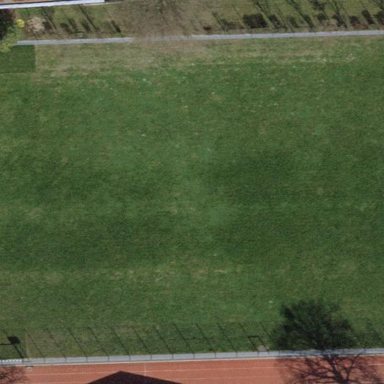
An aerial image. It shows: Multi-sport grass pitch with no field markings.